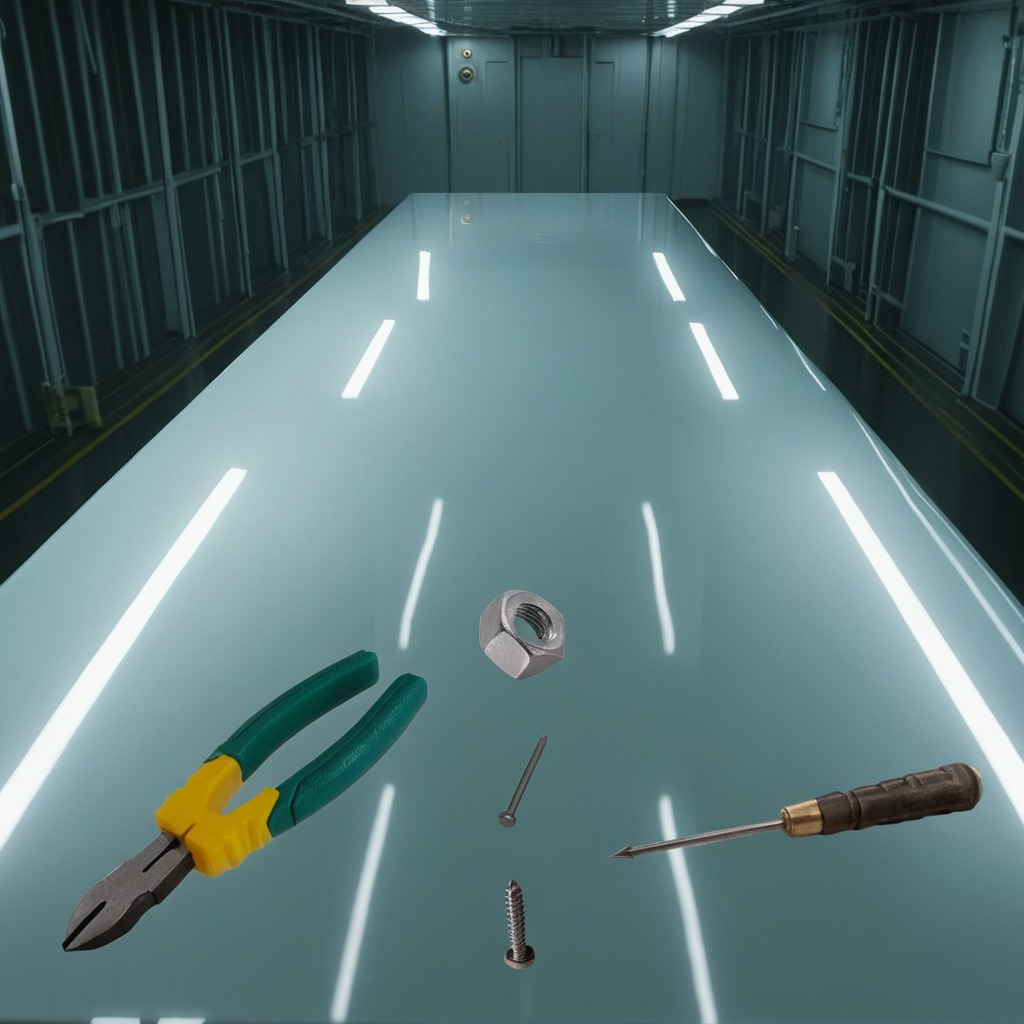
A metal machine screw, an iron nail, a pair of pliers, a screwdriver, and a metal nut are lying on the table.